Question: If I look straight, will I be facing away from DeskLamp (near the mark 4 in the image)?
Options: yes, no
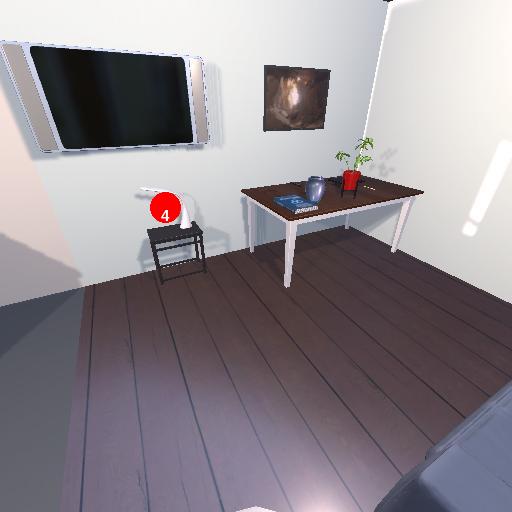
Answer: yes